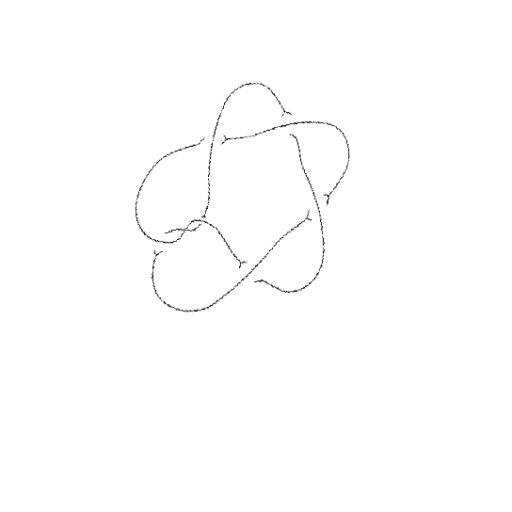
Crossing number: 7